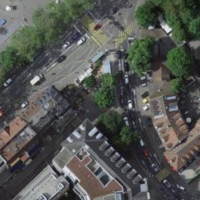
EUNIS habitat code: 54
Species observed at this site:
Chenopodium album